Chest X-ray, AP view. Patient: 73 years old, sex F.
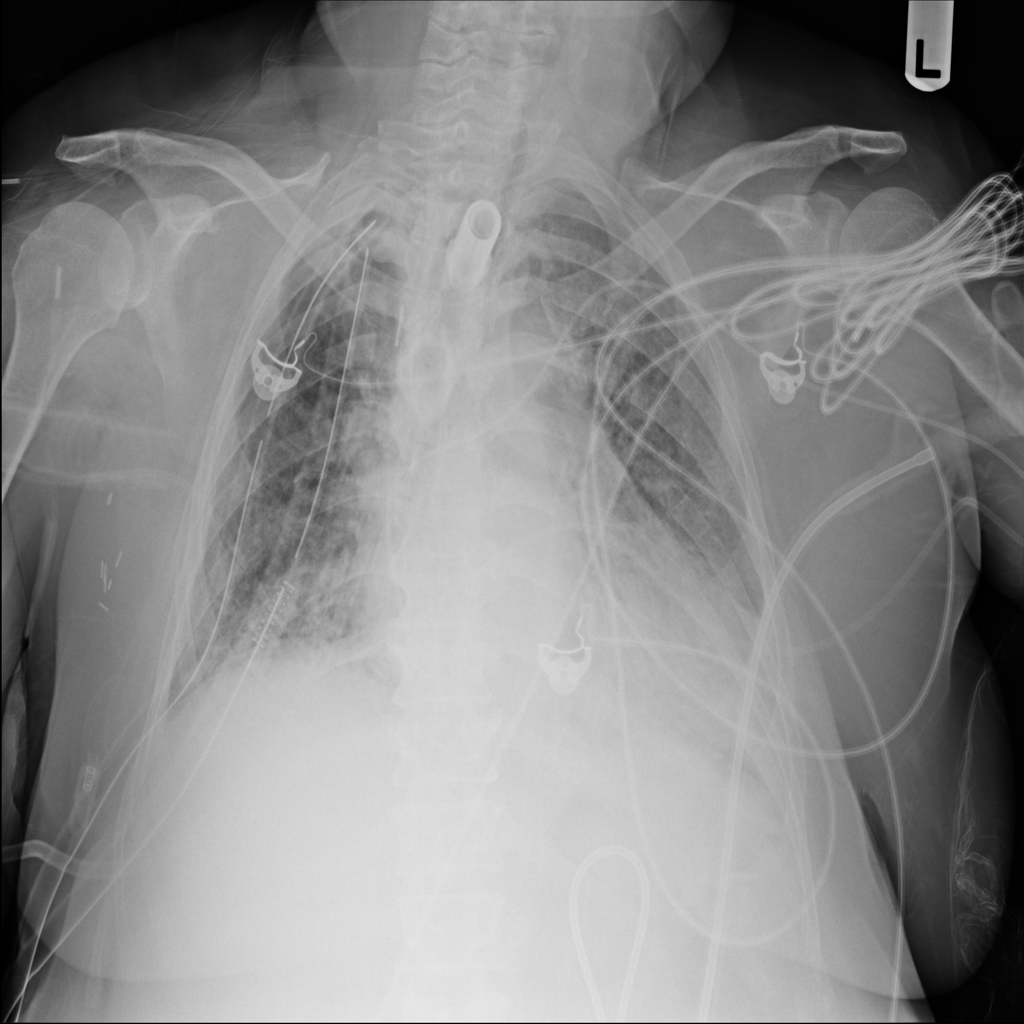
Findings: No Finding